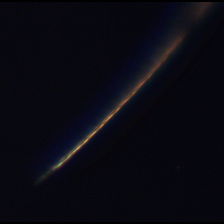
Taxon: Psuedo-nitzschia
Group: Diatoms